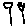
Label: flower